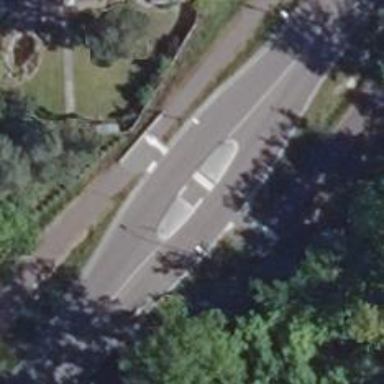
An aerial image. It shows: Uncontrolled crossing with traffic calming island.